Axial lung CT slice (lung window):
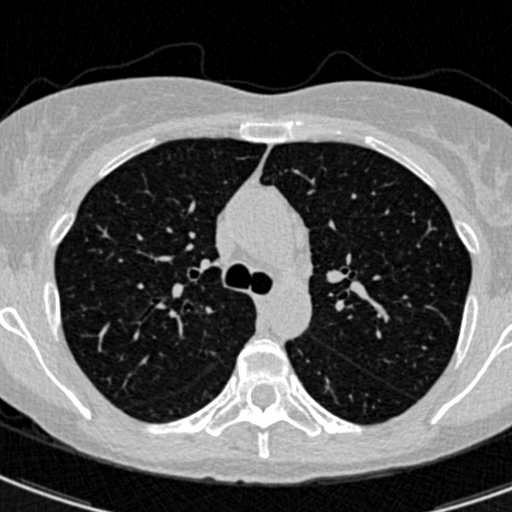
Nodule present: no